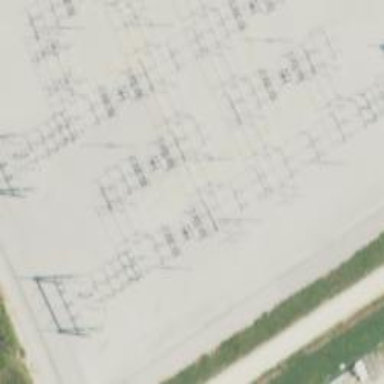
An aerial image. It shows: Switch for power supply.